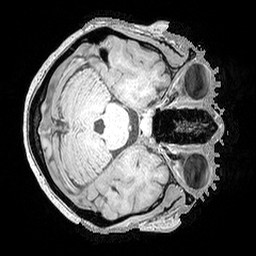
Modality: MP2RAGE
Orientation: axial
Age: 25
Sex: female
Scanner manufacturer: siemens
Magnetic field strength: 3 T
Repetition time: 5 s
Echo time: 0.00298 s